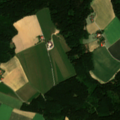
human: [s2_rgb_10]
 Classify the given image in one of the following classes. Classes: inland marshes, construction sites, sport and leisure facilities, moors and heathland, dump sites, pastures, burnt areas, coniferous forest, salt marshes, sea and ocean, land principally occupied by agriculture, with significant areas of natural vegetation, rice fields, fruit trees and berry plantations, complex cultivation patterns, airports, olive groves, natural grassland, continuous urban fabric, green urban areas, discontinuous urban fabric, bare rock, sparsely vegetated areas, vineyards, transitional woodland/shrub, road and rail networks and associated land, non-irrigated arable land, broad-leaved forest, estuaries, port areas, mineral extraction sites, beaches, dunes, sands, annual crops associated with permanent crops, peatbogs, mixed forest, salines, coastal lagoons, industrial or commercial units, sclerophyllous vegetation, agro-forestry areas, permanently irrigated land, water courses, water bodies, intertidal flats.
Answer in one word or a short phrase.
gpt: non-irrigated arable land, mixed forest